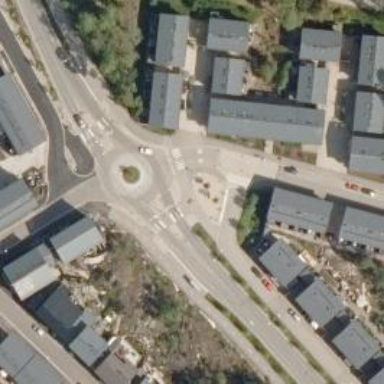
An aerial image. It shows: Tertiary road with asphalt surface leading to roundabout.